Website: apple
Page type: customer-info-address
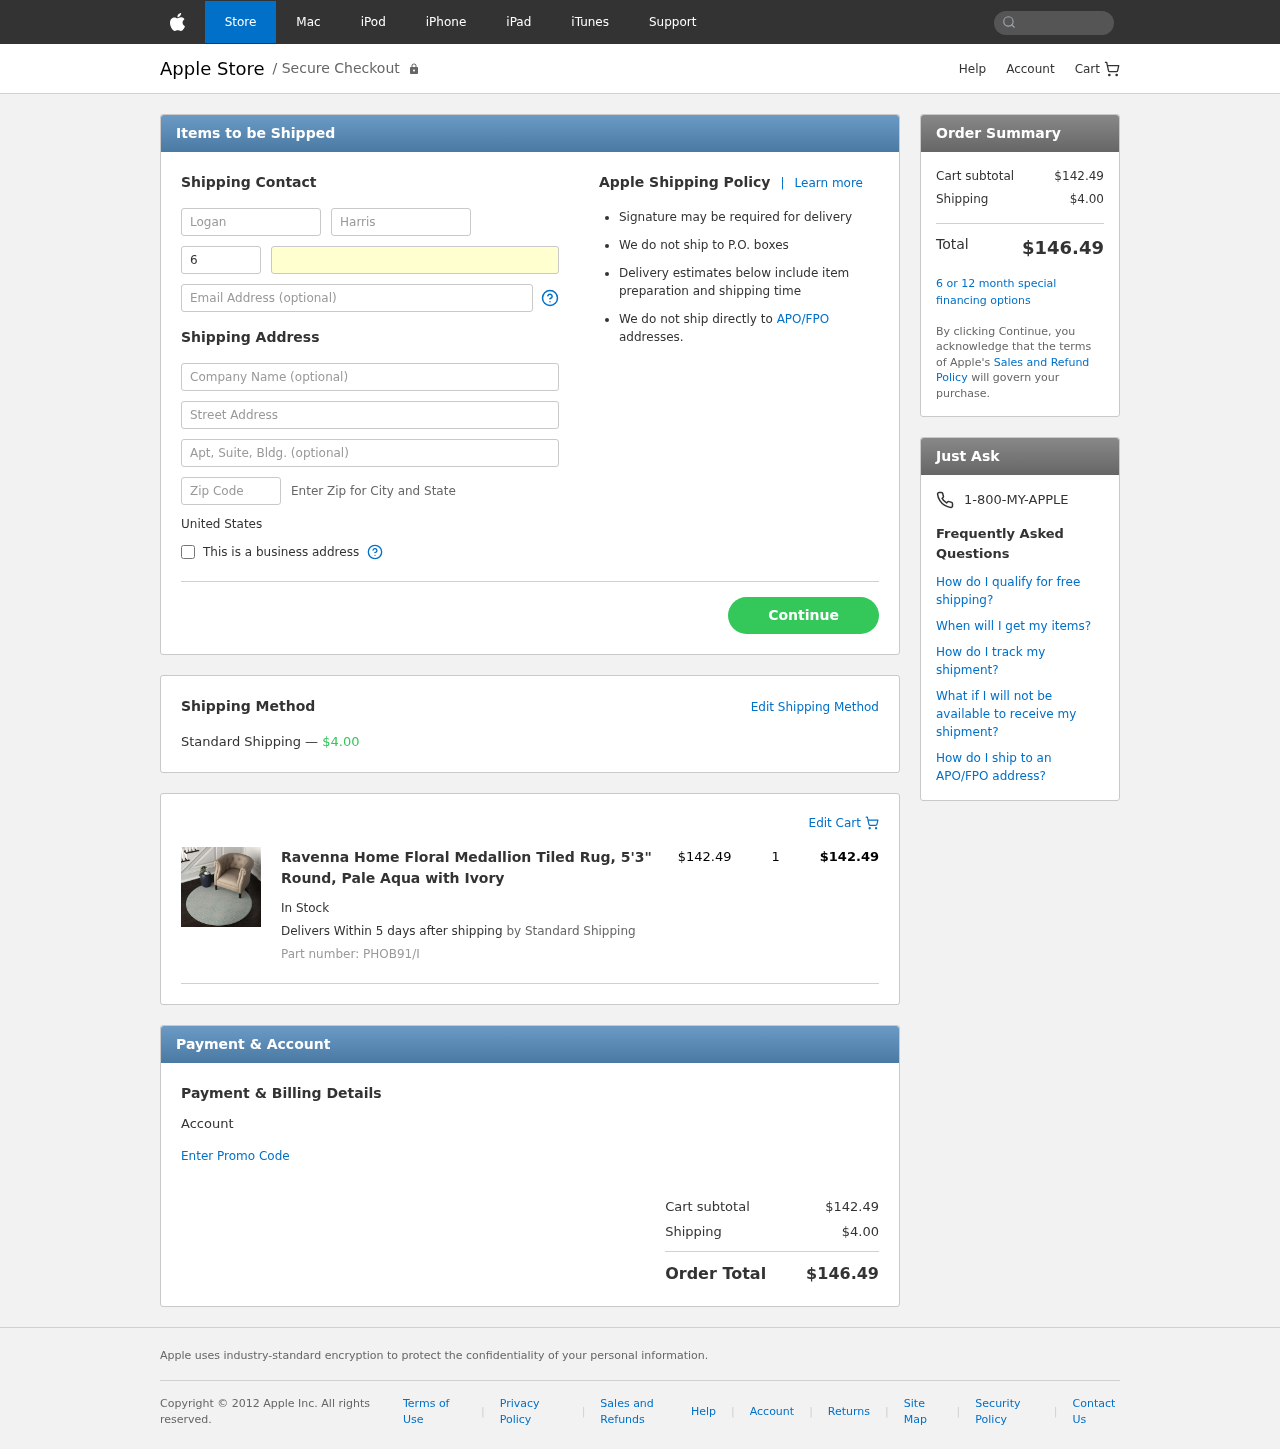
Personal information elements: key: PII_COUNTRY
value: United States
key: PII_FIRSTNAME
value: Logan
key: PII_LASTNAME
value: Harris
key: PII_PHONE_AREA
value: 656
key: PII_PHONE_LINE
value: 0324
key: PII_EMAIL
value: loganharris@hotmail.com
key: PII_STREET
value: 55266 James Fall
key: PII_STREET2
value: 319 Calderon Road Suite 453
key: PII_POSTCODE
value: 51061
Product elements: key: PRODUCT1_NAME
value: Ravenna Home Floral Medallion Tiled Rug, 5'3" Round, Pale Aqua with Ivory
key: PRODUCT1_PRICE
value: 142.49
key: PRODUCT1_QUANTITY
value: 1
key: PRODUCT1_SKU
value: PHOB91/I
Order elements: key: ORDER_SHIPPING_COST
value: $4.00
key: ORDER_ITEM_TOTAL
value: $142.49
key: ORDER_SUBTOTAL
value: $142.49
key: ORDER_TOTAL
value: $146.49